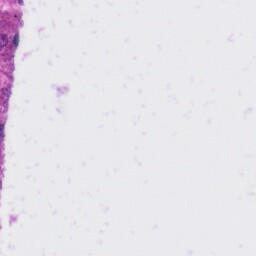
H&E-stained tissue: Liver